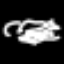
Label: airplane